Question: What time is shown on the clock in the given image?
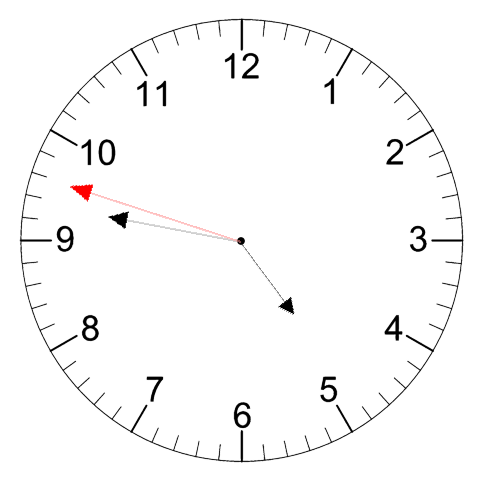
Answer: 04:46:48